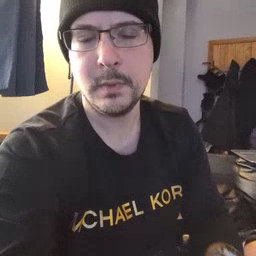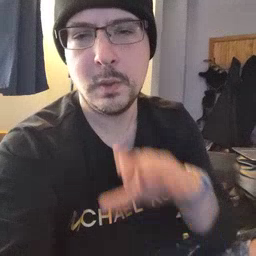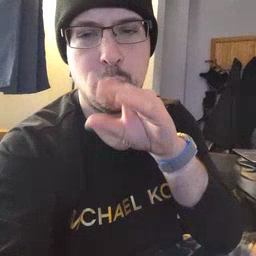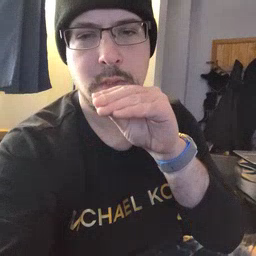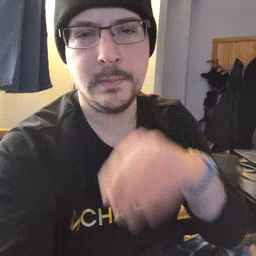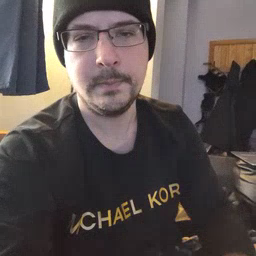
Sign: goose